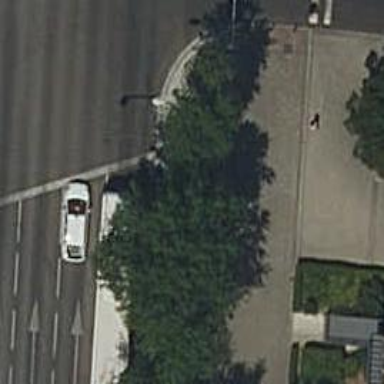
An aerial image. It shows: Motorcycle parking facility.